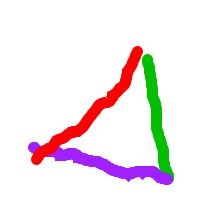
Shape: triangle